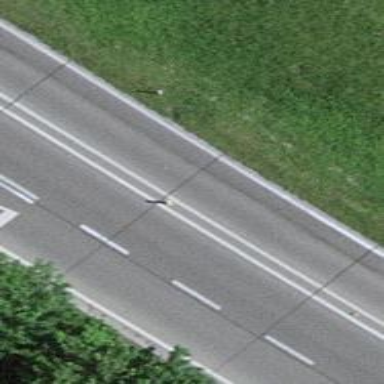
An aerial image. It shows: Asphalt road classified as trunk highway.